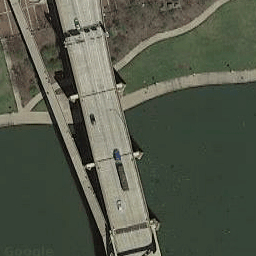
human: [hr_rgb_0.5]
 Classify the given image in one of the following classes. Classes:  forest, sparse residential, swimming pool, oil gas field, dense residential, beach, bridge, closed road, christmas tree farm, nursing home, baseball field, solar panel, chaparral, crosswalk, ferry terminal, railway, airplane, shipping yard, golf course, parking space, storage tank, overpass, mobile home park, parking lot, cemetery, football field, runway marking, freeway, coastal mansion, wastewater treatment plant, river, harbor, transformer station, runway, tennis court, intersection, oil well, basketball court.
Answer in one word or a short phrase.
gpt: bridge